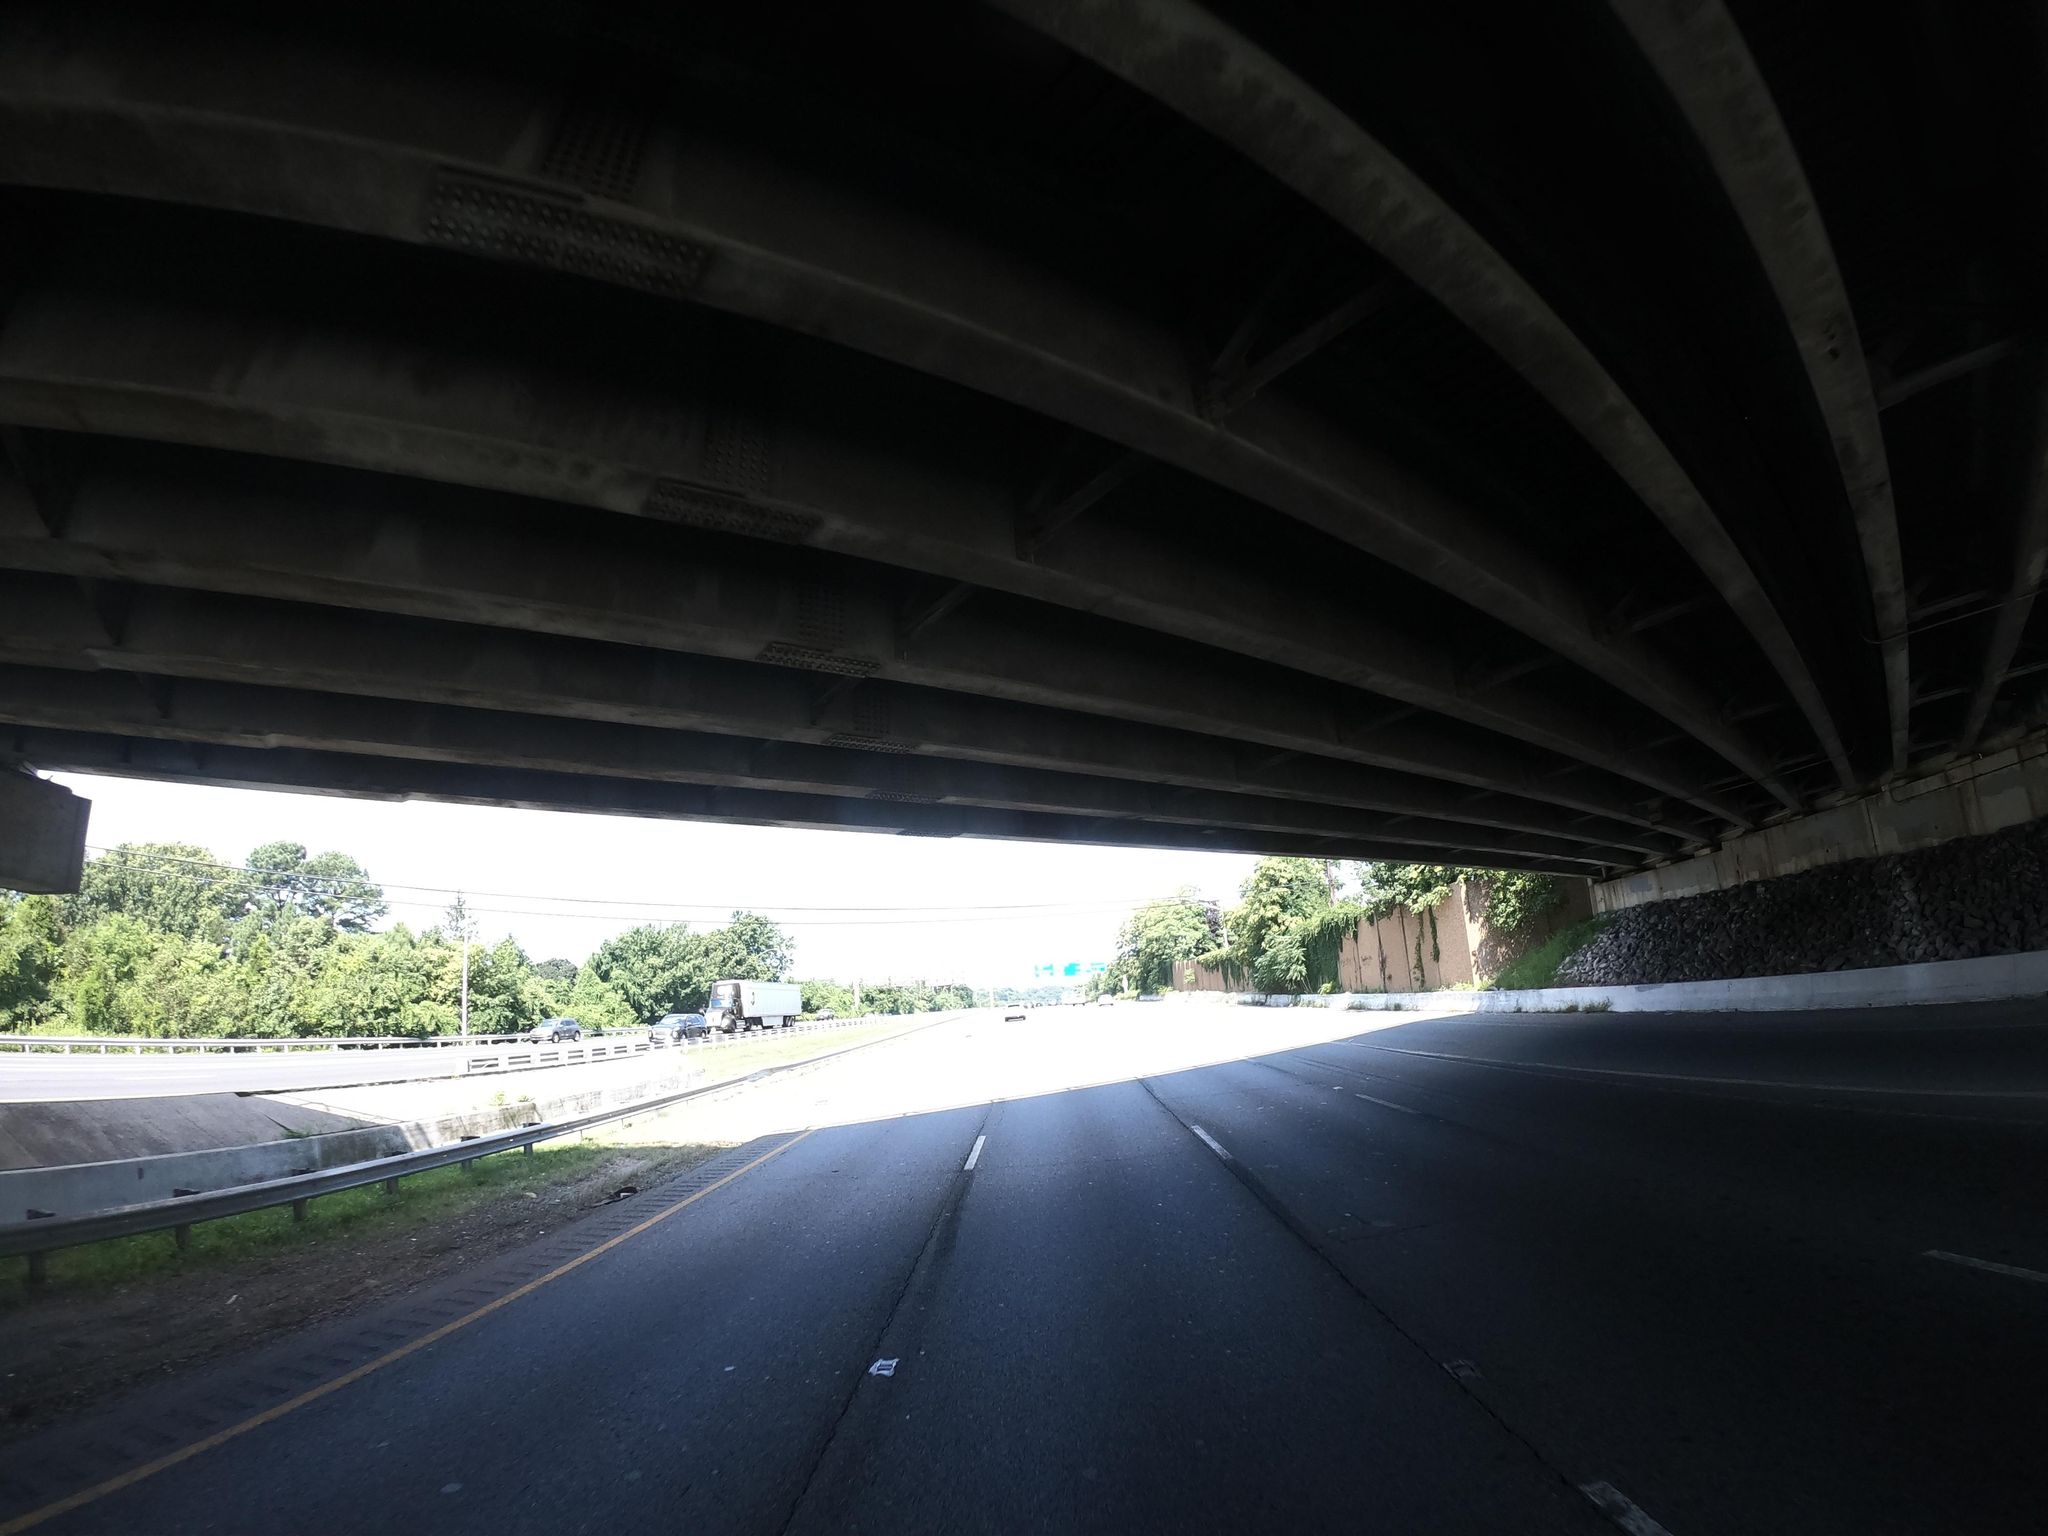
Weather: clear
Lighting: day
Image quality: good
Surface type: cycling surface
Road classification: secondary
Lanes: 2, 3
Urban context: suburban or peri-urban
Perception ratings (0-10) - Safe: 1.85, Lively: 3.05, Beautiful: 1.92, Boring: 4.86, Depressing: 2.77, Wealthy: 1.03